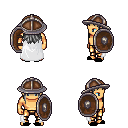
a pixel art fantasy rpg character, male body template, human, tanned skin, white cape, gold greaves, gray unkempt hairstyle, chain helm, black slippers, shield, four views (front, back, left, right), 2x2 character sprite sheet, small pixel art, hard edges, no anti-aliasing